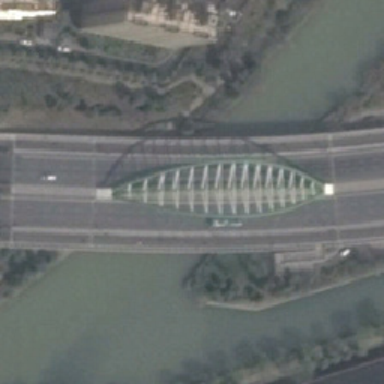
There is a clipper built beam on the deck of the bridege .